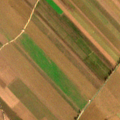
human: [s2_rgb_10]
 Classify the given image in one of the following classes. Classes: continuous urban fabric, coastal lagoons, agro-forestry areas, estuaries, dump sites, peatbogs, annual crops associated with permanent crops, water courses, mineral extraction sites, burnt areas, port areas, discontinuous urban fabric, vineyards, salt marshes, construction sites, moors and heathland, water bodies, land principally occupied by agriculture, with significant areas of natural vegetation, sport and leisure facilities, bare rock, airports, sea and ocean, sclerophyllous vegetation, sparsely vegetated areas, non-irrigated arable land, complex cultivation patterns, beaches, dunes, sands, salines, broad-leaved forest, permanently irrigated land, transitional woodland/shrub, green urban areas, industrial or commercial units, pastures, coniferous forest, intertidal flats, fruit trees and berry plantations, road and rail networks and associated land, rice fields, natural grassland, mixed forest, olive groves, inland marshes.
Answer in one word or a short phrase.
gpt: permanently irrigated land